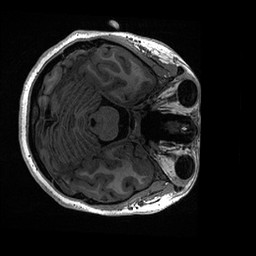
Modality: T1w
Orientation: axial
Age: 18
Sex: female
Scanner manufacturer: ge
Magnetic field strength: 3 T
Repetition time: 0.006952 s
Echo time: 0.00292 s